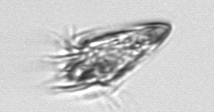
Label: Strombidium_tintinnodes